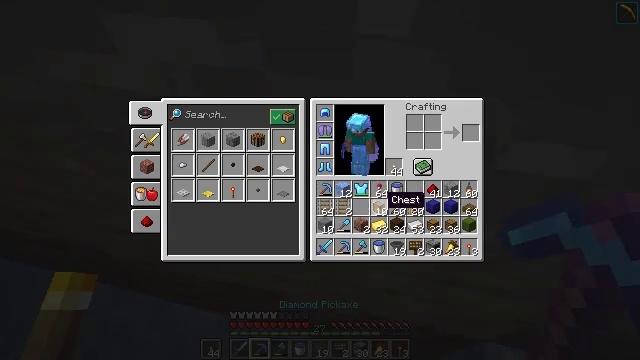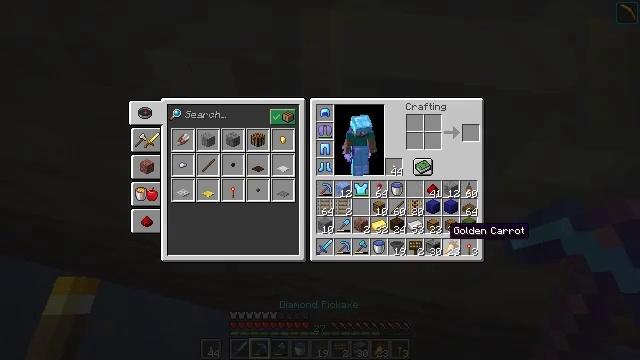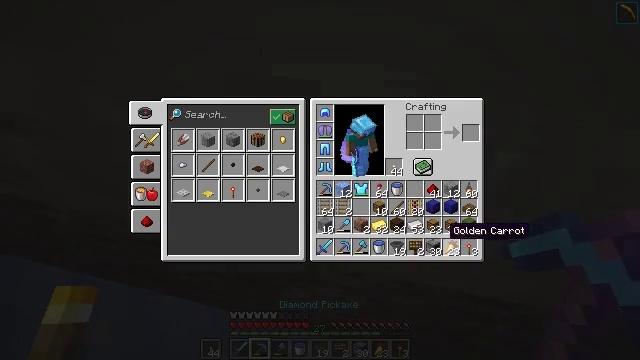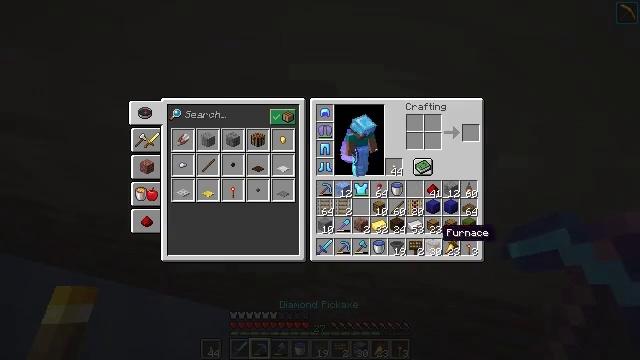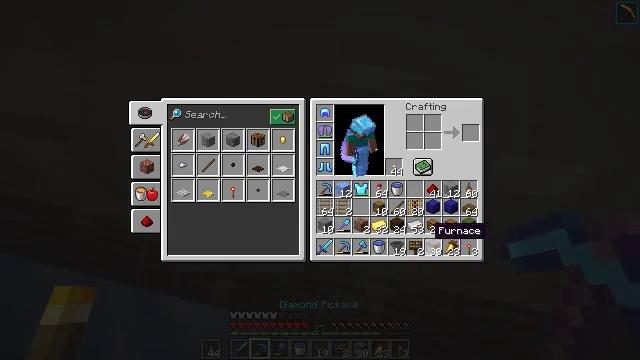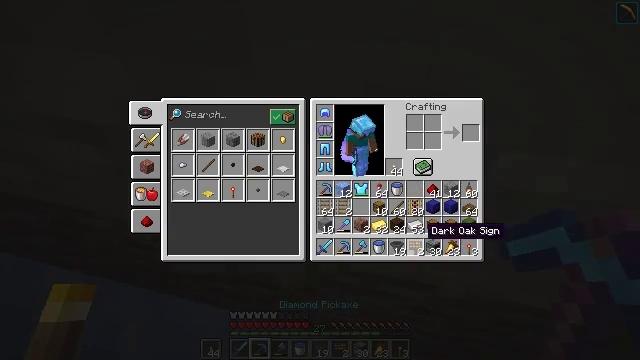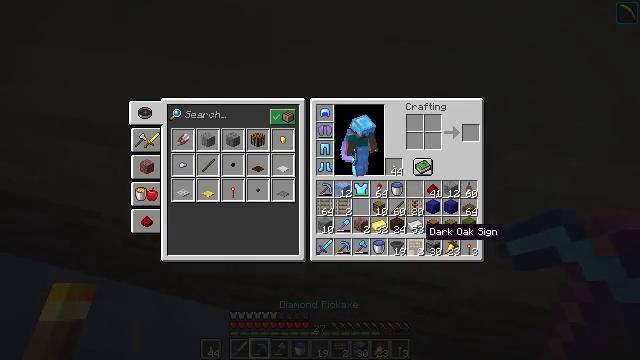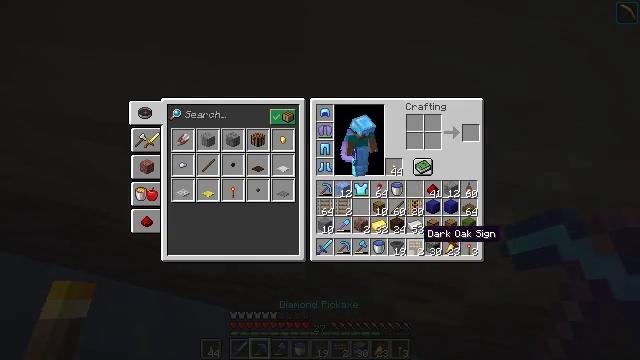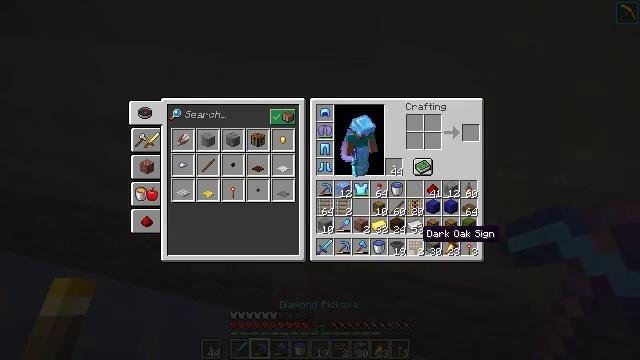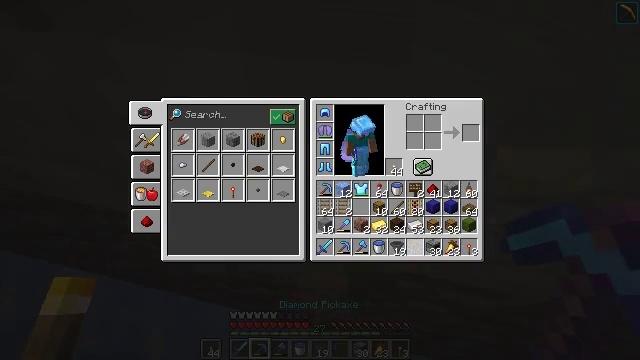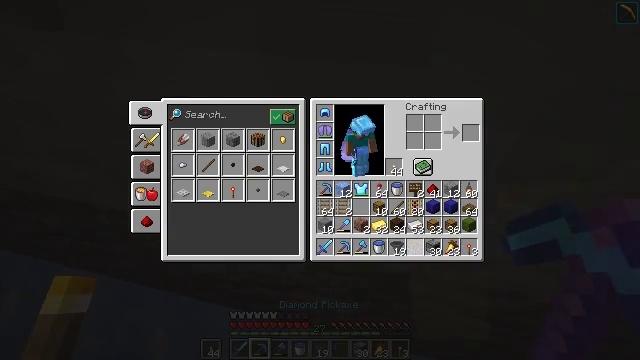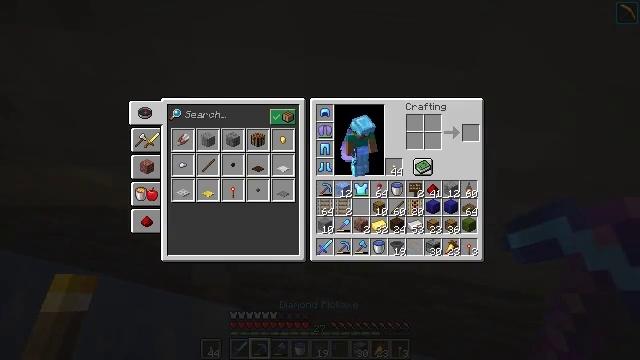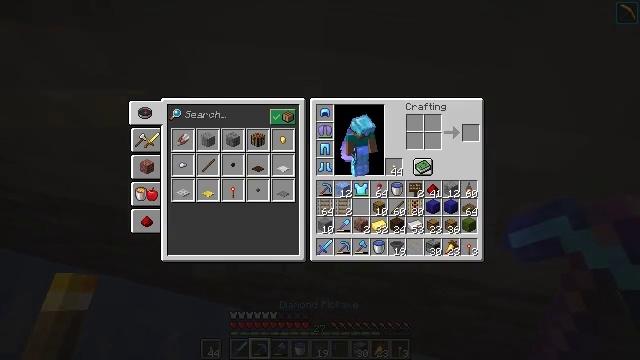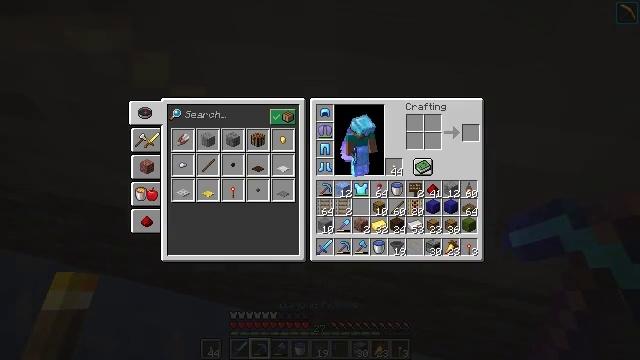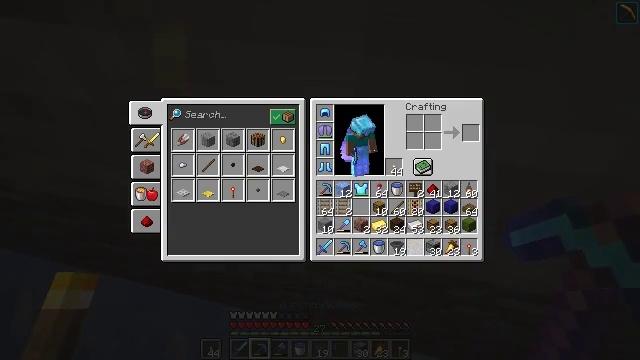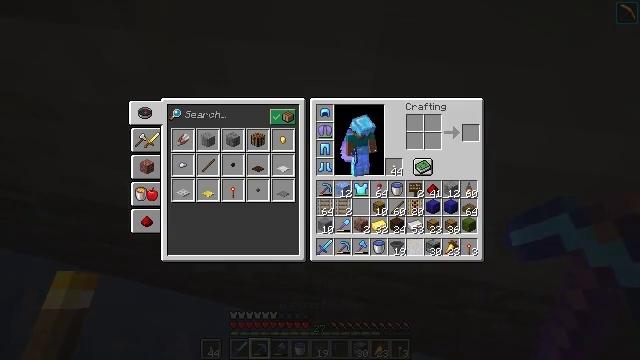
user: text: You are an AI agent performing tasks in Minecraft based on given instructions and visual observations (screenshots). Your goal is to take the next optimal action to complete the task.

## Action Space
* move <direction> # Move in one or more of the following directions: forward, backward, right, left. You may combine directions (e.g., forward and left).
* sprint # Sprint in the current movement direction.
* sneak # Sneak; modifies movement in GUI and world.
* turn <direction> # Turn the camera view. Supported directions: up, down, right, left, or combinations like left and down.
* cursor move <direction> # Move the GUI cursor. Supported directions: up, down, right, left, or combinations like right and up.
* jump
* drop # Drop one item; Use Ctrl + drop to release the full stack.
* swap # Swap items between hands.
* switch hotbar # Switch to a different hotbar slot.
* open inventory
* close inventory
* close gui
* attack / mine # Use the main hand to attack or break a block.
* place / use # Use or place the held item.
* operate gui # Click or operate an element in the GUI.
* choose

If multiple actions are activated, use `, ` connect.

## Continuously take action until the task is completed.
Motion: motion action
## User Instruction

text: Break packed ice to add to inventory.
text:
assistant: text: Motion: sneak, cursor move right and down
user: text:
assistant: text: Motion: sneak
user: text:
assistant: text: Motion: sneak, cursor move left
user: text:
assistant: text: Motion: sneak, cursor move left
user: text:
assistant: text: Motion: sneak, cursor move left
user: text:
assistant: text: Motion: sneak
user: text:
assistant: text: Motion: sneak
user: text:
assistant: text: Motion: sneak
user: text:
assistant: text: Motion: sneak, operate gui
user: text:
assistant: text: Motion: sneak, operate gui
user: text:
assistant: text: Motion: sneak
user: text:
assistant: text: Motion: sneak
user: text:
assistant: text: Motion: sneak
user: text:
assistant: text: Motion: sneak, cursor move down
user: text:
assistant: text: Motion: sneak, cursor move right and down
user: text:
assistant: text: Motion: no_op
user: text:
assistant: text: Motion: no_op
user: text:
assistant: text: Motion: turn right and up
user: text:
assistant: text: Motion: turn right and up
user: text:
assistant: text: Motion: turn right and up
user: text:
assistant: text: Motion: turn right and up
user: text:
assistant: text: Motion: turn right and up
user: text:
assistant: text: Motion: no_op
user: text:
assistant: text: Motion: move forward
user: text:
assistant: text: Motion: move forward, turn up
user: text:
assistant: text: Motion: move forward, turn up, attack / mine
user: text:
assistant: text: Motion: move forward, turn up, attack / mine
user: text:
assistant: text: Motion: move forward, turn left and up
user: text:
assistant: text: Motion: move forward
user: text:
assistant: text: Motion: move forward